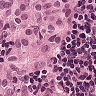
Metastatic tissue present: yes